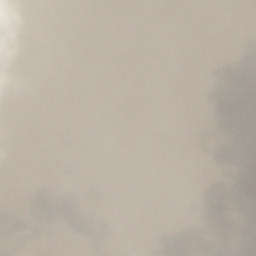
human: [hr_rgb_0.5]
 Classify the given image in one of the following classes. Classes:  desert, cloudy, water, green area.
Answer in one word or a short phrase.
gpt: cloudy